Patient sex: M
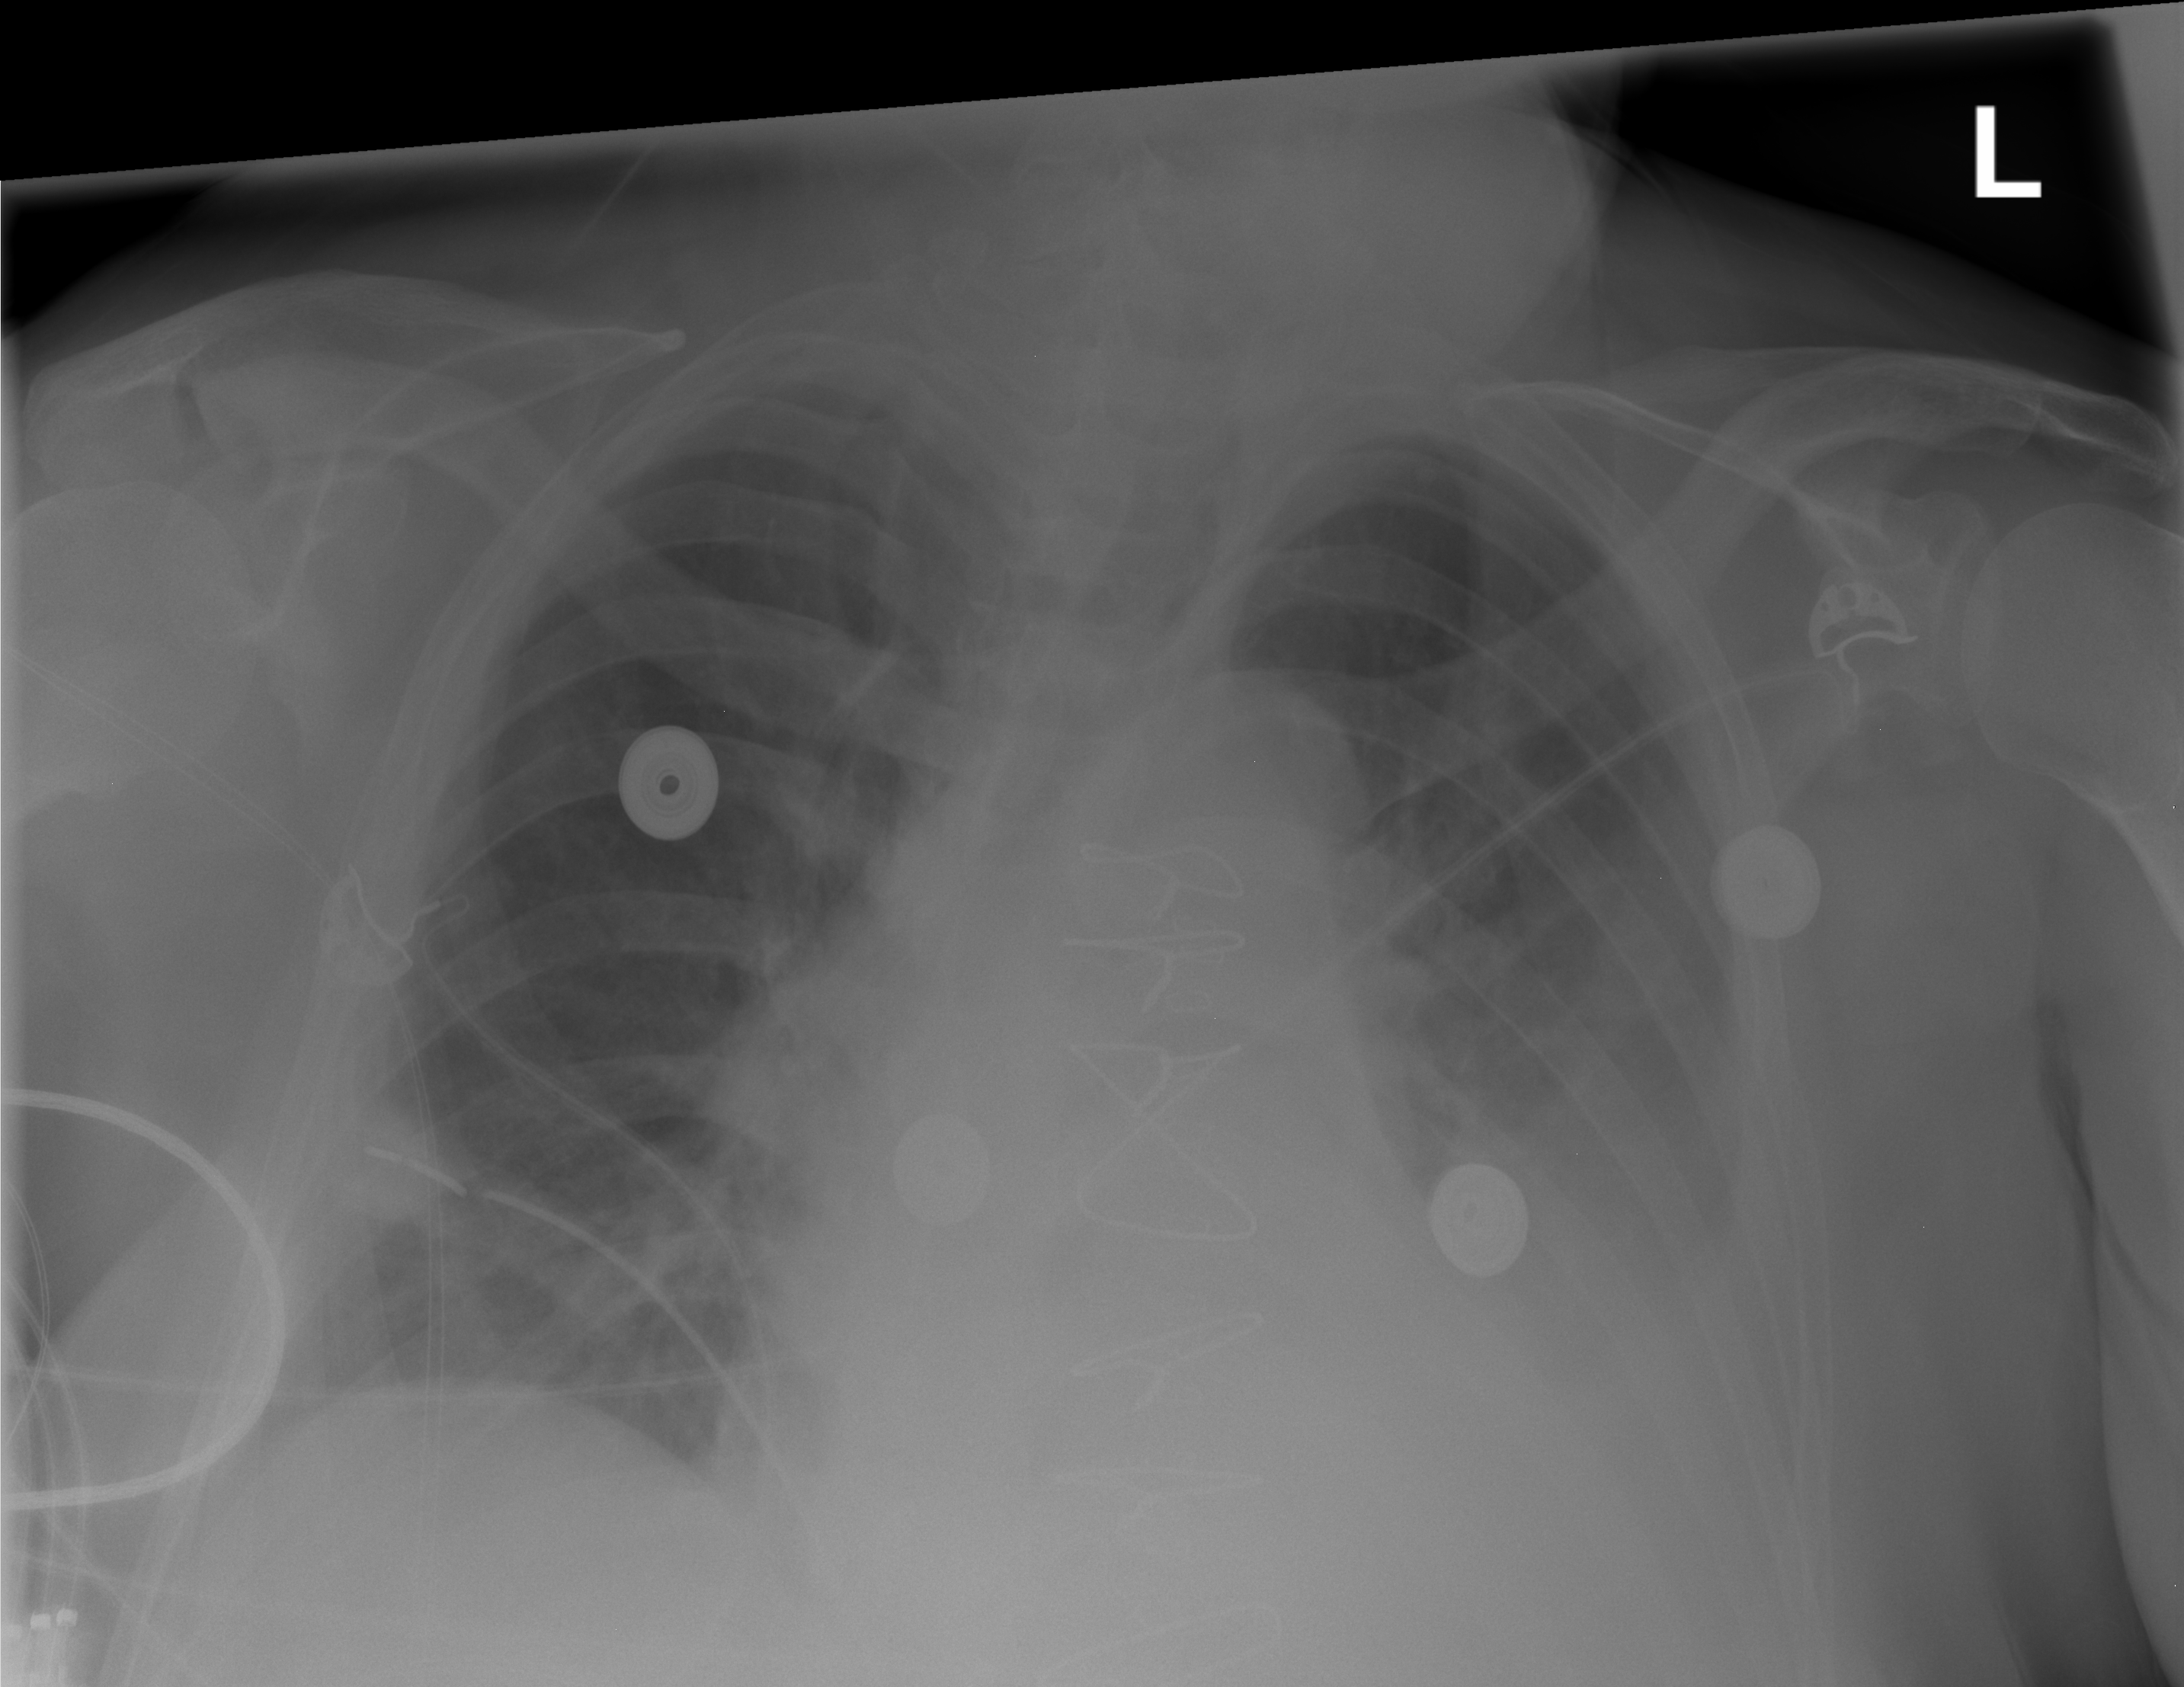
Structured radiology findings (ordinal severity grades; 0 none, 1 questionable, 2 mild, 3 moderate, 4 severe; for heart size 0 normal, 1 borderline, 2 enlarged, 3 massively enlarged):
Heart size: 2
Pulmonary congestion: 2
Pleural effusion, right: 0
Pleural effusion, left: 3
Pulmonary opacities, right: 0
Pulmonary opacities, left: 0
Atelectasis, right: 0
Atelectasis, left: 3